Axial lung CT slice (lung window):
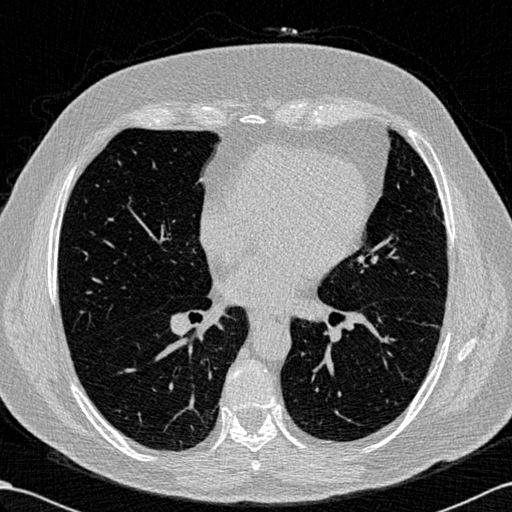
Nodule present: no